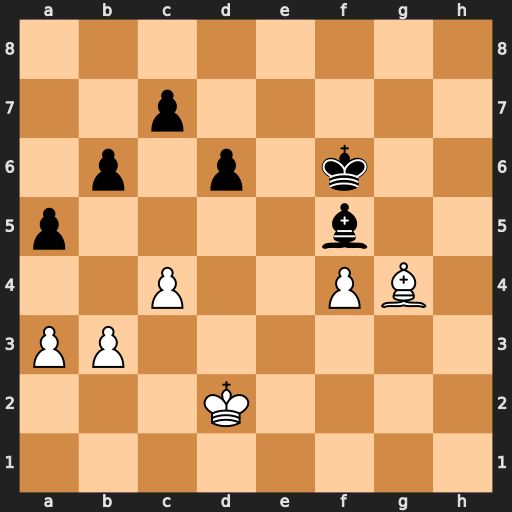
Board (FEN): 8/2p5/1p1p1k2/p4b2/2P2PB1/PP6/3K4/8
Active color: w
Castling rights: -
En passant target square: -
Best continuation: Bxf5 Kxf5 Ke3